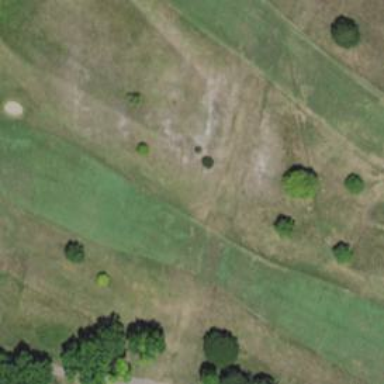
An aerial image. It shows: View of golf hole.